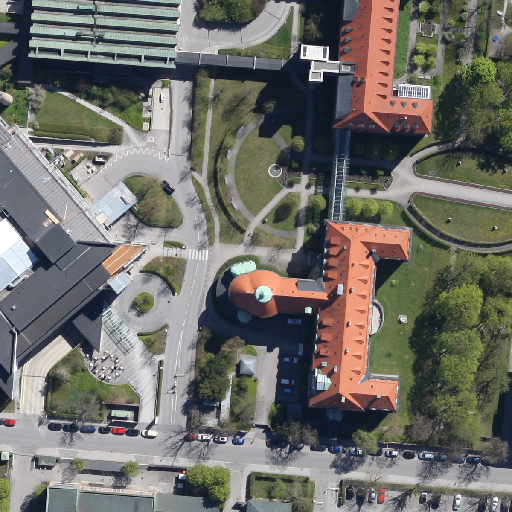
Referring expression: sidewalk